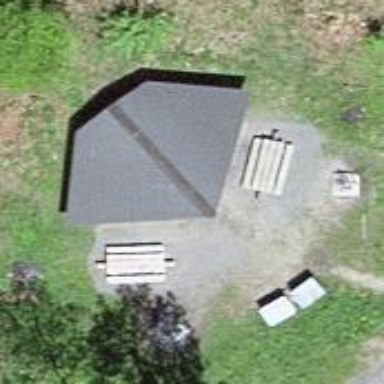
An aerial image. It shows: Shelter.